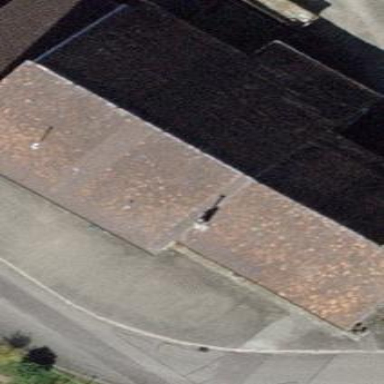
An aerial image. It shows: Farm building with gabled roof.